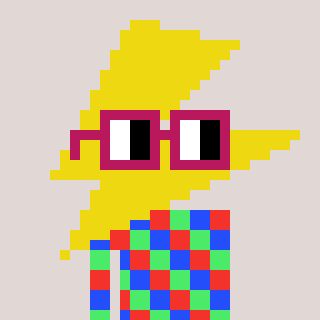
a pixel art character with square dark red glasses, a lightning bolt-shaped head and a orange-colored body on a warm background